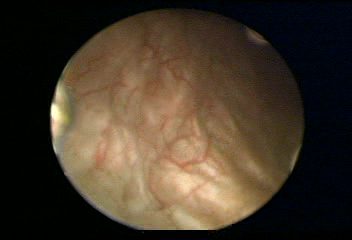
Modality: WLC
Class: Normal mucosa
Bladder cancer association: No